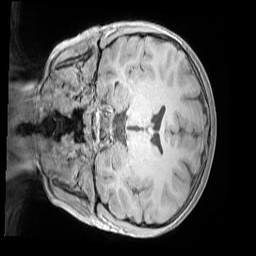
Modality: MP2RAGE
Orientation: coronal
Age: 9
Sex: female
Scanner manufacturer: siemens
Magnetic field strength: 3 T
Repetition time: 4 s
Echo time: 0.00303 s